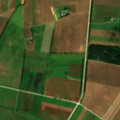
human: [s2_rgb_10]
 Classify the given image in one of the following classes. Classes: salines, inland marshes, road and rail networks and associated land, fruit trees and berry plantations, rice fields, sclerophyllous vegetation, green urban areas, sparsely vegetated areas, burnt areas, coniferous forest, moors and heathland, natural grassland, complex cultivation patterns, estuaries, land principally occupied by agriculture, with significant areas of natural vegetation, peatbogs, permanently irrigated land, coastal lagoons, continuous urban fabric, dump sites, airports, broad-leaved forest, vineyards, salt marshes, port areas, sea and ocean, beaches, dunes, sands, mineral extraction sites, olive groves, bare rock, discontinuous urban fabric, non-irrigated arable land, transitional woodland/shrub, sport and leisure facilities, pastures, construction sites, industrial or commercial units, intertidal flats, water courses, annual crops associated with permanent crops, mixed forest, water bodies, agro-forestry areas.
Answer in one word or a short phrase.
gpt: non-irrigated arable land, pastures, broad-leaved forest